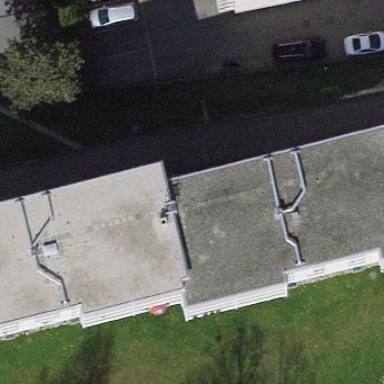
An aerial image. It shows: Building with apartments and flat roof.